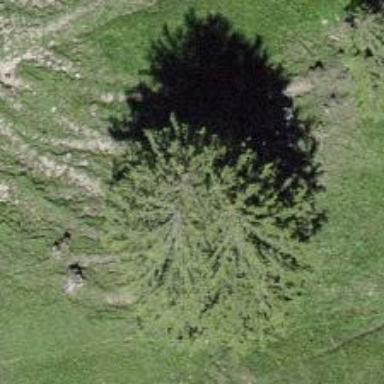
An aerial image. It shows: Needle-leaved tree in natural setting.